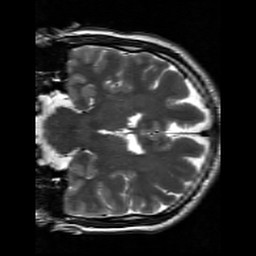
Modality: T2w
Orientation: coronal
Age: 30
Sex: male
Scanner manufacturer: siemens
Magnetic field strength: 3 T
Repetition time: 7 s
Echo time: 0.09 s